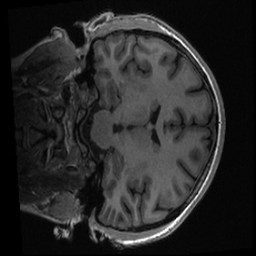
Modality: T1w
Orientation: coronal
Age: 23
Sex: female